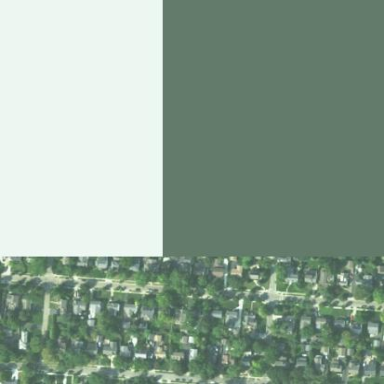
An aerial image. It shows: Neighborhood.